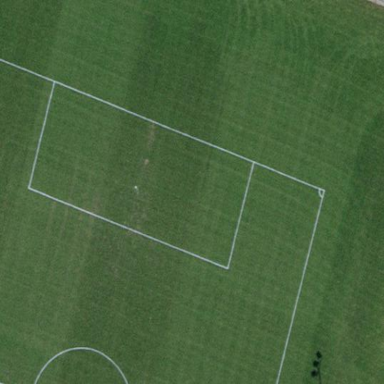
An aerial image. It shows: Soccer pitch designated for leisure and sports activities.